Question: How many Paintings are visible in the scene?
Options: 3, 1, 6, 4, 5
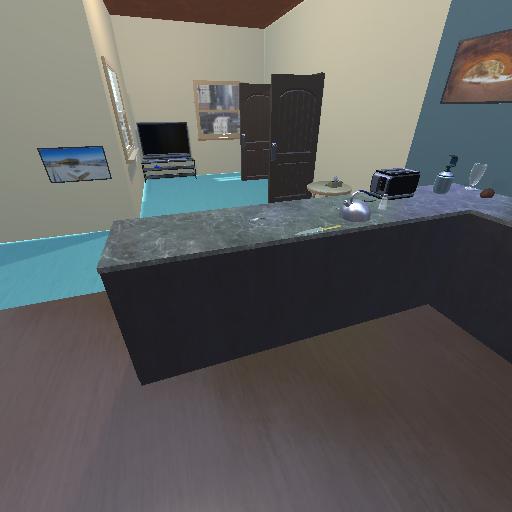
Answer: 3